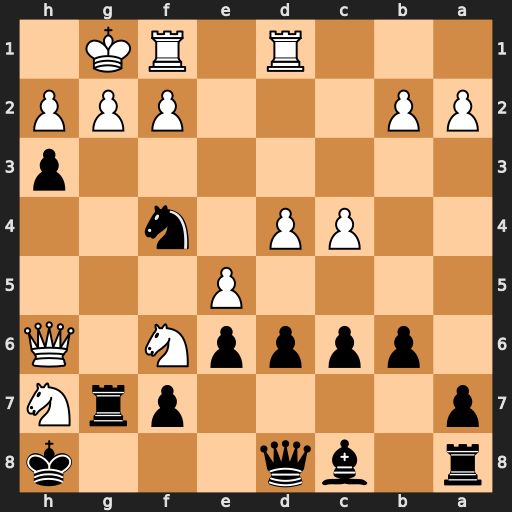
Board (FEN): r1bq3k/p4prN/1ppppN1Q/4P3/2PP1n2/7p/PP3PPP/3R1RK1
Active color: b
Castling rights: -
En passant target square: -
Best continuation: Ne2+ Kh1 hxg2#